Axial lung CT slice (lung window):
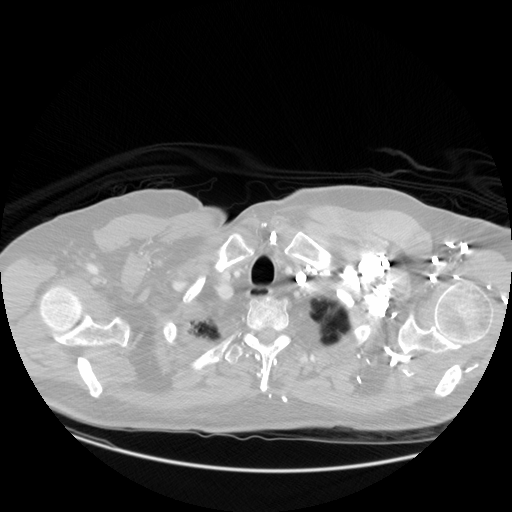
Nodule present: no